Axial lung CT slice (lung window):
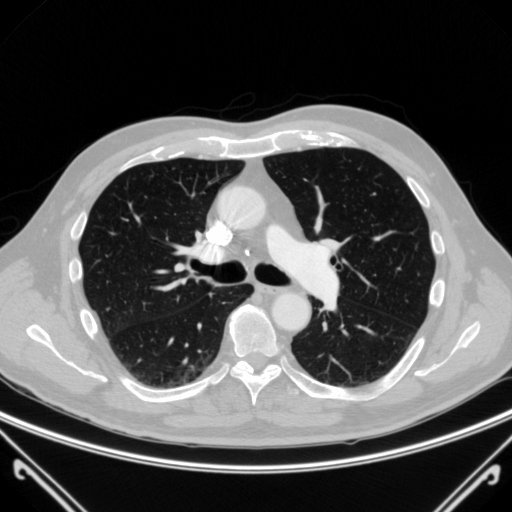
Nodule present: no